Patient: sex M, age 58
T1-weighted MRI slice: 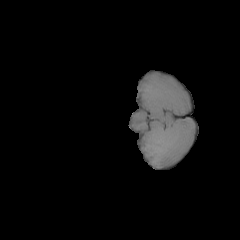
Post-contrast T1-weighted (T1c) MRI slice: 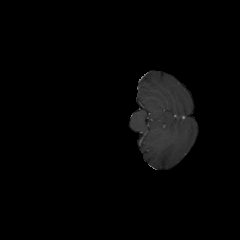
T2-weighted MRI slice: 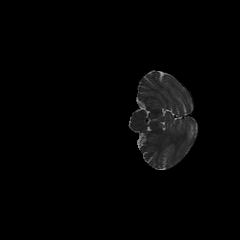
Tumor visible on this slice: no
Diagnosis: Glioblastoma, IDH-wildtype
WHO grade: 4